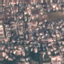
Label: Residential